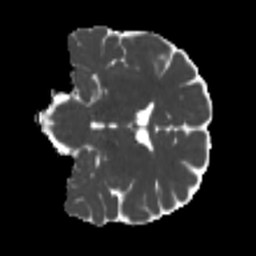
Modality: MD
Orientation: coronal
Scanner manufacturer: siemens
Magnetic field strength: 3 T
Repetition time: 4 s
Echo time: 0.0594 s